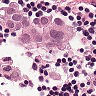
Metastatic tissue present: yes